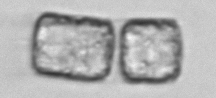
Label: Lauderia_annulata